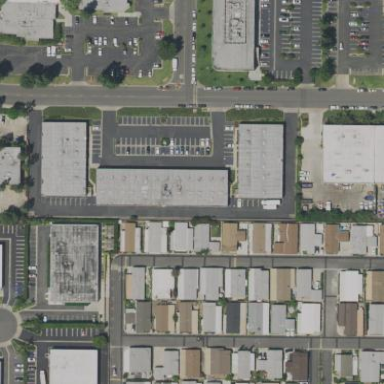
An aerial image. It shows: Commercial area.